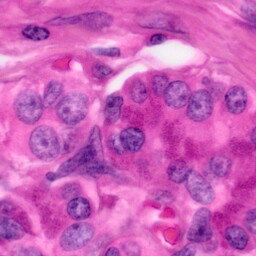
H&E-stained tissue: Pancreatic